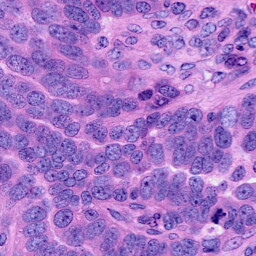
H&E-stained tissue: Ovarian